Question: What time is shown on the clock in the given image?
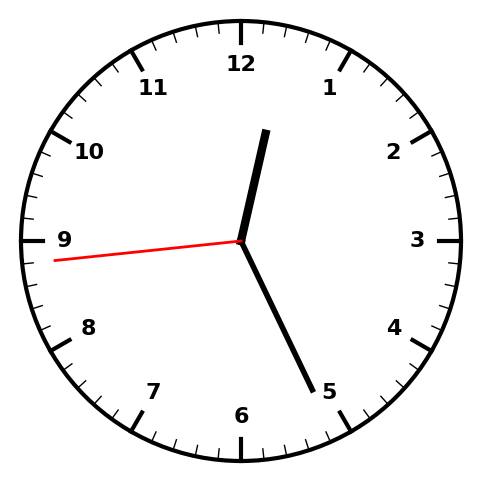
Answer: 12:25:44